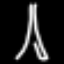
Label: The Eiffel Tower